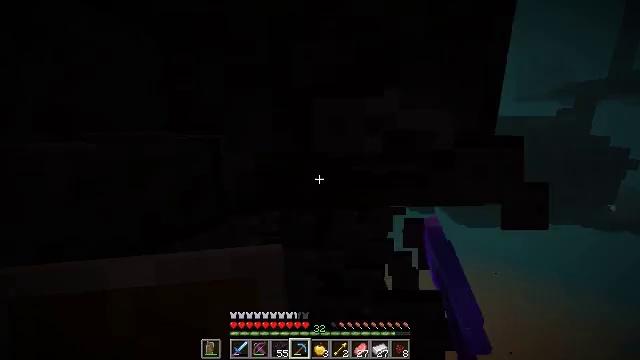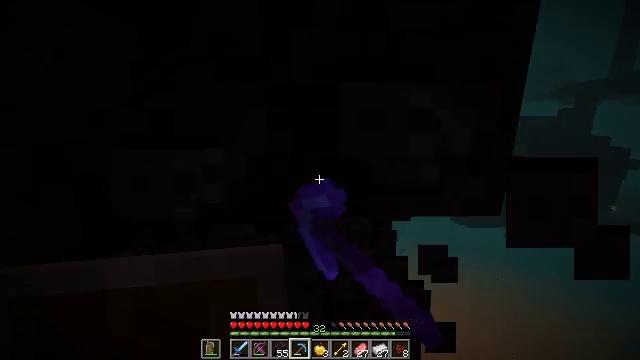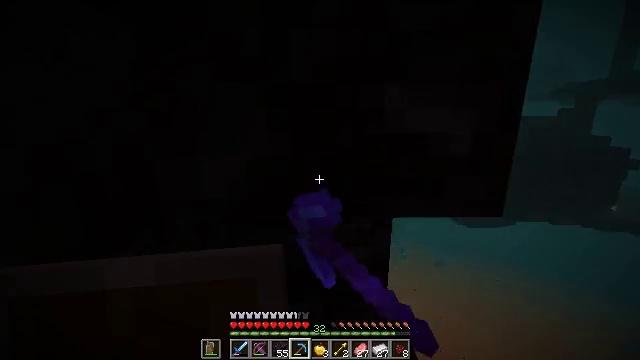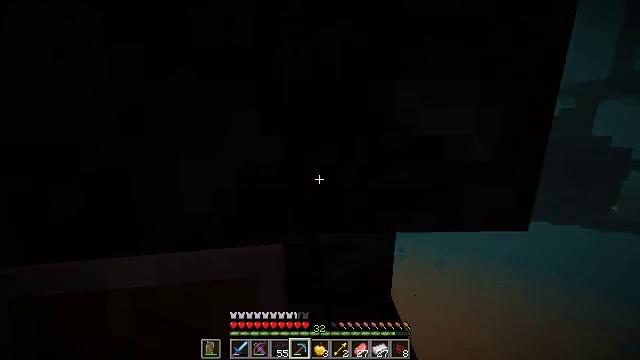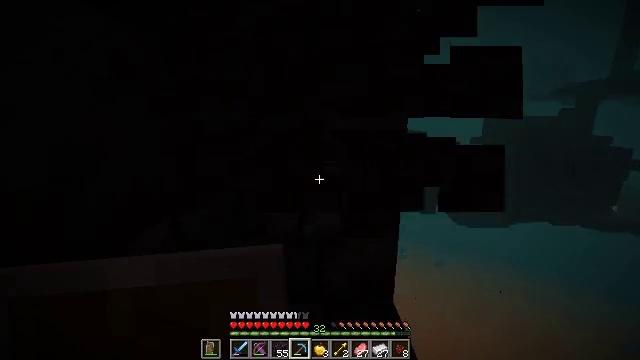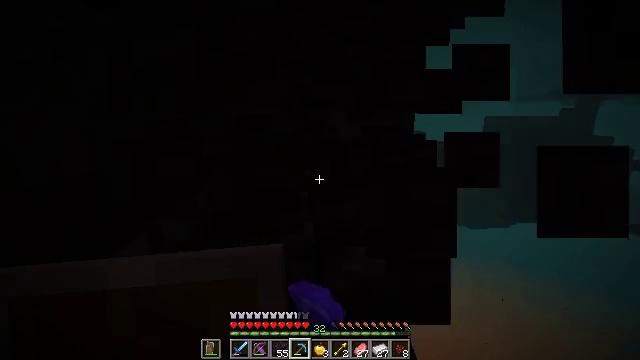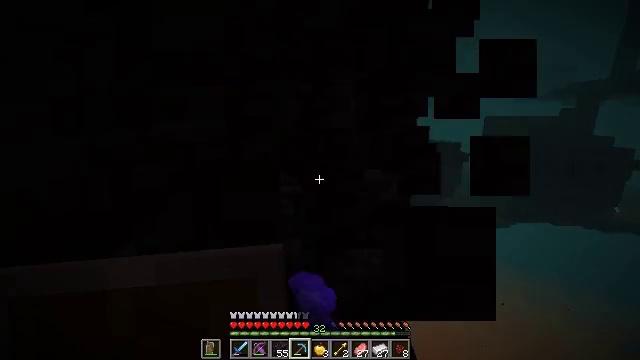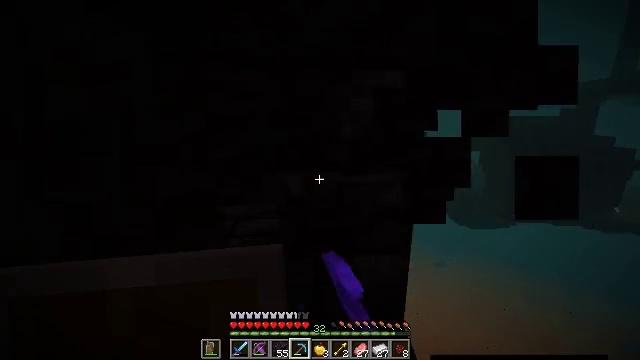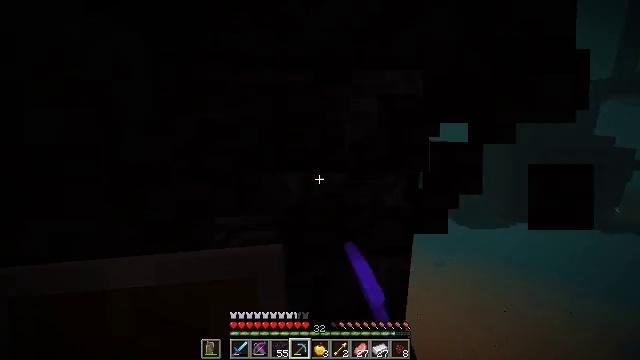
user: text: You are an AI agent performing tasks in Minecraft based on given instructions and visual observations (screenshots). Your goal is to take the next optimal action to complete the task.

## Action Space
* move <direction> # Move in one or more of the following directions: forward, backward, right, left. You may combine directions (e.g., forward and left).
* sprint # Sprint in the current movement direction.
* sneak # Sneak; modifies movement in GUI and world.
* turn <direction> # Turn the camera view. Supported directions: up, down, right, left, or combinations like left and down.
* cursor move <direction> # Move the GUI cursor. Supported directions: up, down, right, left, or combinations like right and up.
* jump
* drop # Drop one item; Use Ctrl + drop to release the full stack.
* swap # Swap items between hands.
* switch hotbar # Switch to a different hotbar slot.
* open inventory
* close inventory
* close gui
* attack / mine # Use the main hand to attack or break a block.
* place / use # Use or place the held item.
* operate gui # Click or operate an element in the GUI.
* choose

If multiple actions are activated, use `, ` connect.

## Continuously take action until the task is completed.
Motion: motion action
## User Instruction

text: Get some blackstone from the ground.
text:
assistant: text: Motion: move forward, sneak, attack / mine
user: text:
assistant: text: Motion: move forward, sneak, attack / mine
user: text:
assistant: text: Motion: move forward, sneak, attack / mine
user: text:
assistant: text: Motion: move forward, sneak, attack / mine
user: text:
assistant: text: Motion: move forward, sneak, attack / mine
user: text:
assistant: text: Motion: move forward, sneak, attack / mine
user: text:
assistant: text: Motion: move forward, sneak, attack / mine
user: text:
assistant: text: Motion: move forward, sneak, attack / mine
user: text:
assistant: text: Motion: sneak, attack / mine